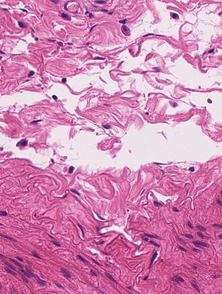
Tumor epithelial tissue: no
Tumor-associated stroma tissue: yes
Normal tissue: no